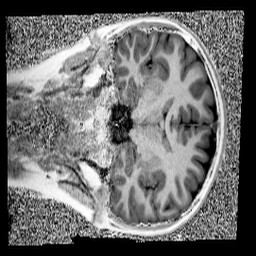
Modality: UNIT1
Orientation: coronal
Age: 10
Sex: female
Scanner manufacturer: siemens
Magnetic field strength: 3 T
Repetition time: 4 s
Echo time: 0.00299 s